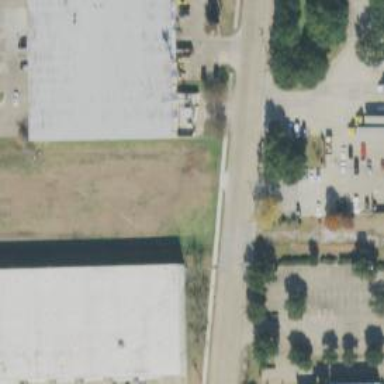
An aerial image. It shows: Commercial building.